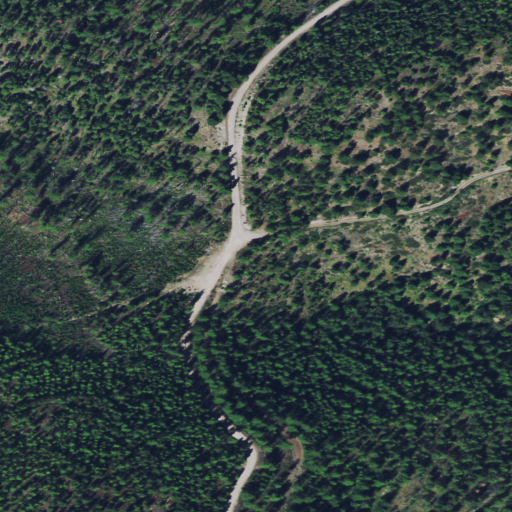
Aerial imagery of gap in Montana named S and G Saddle containing evergreen forest and shrub